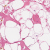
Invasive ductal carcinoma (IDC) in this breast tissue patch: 0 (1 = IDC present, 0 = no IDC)